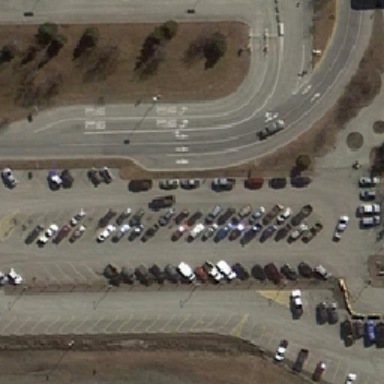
There are two cars and parking lots parked between the two roads .